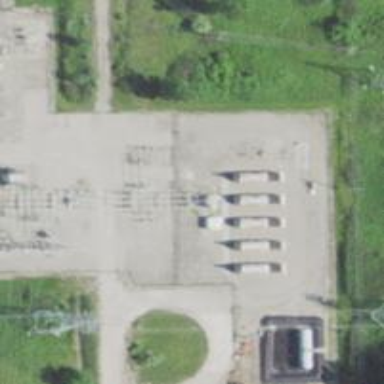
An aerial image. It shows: Generator is pictured.